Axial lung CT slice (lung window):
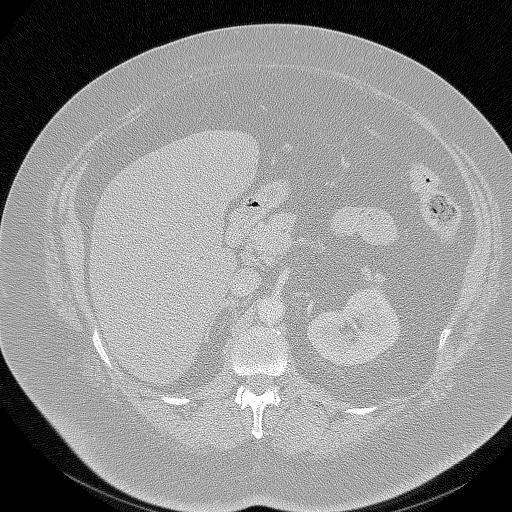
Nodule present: no